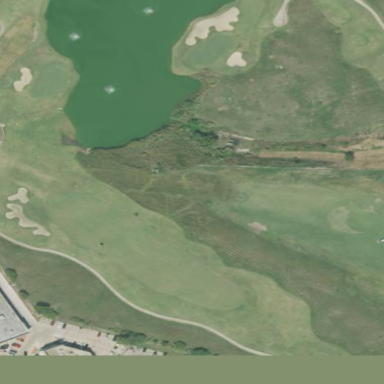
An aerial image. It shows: Scenic golf fairway.